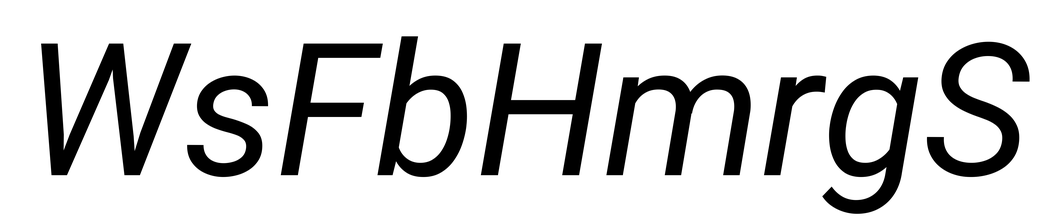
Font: Roboto-Italic_Italic